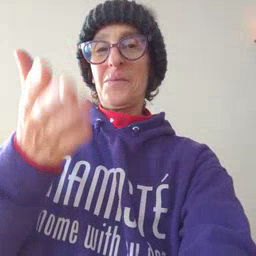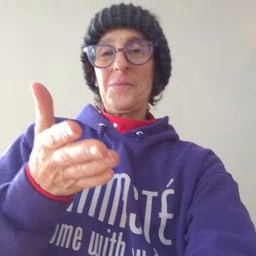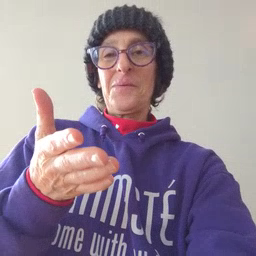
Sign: boat